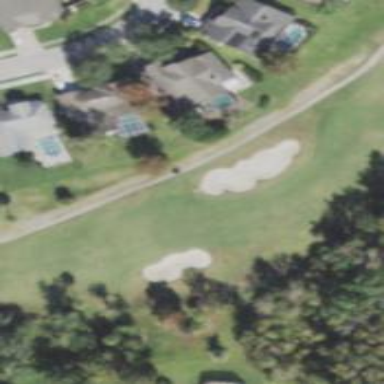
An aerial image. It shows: View of golf hole.